Question: I don't know it is possible or not but I really want to know if this possible . So I have sample Image But Not Same like that . just Rotate that image do work for my. Image is for Idea only.

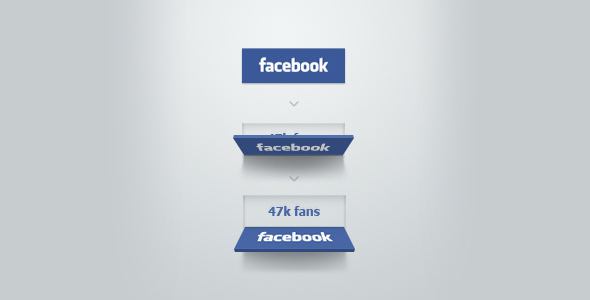
Answer: This might help you. Check out this example
<URL>